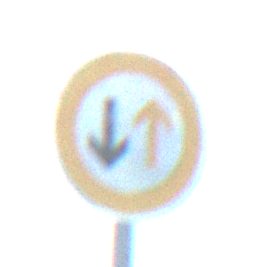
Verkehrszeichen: VorrangDesGegenverkehrs
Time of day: SunriseSunset
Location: Outdoor (Beach)
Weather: PartlyCloudy
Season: NotSpecified
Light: Natural